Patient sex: M
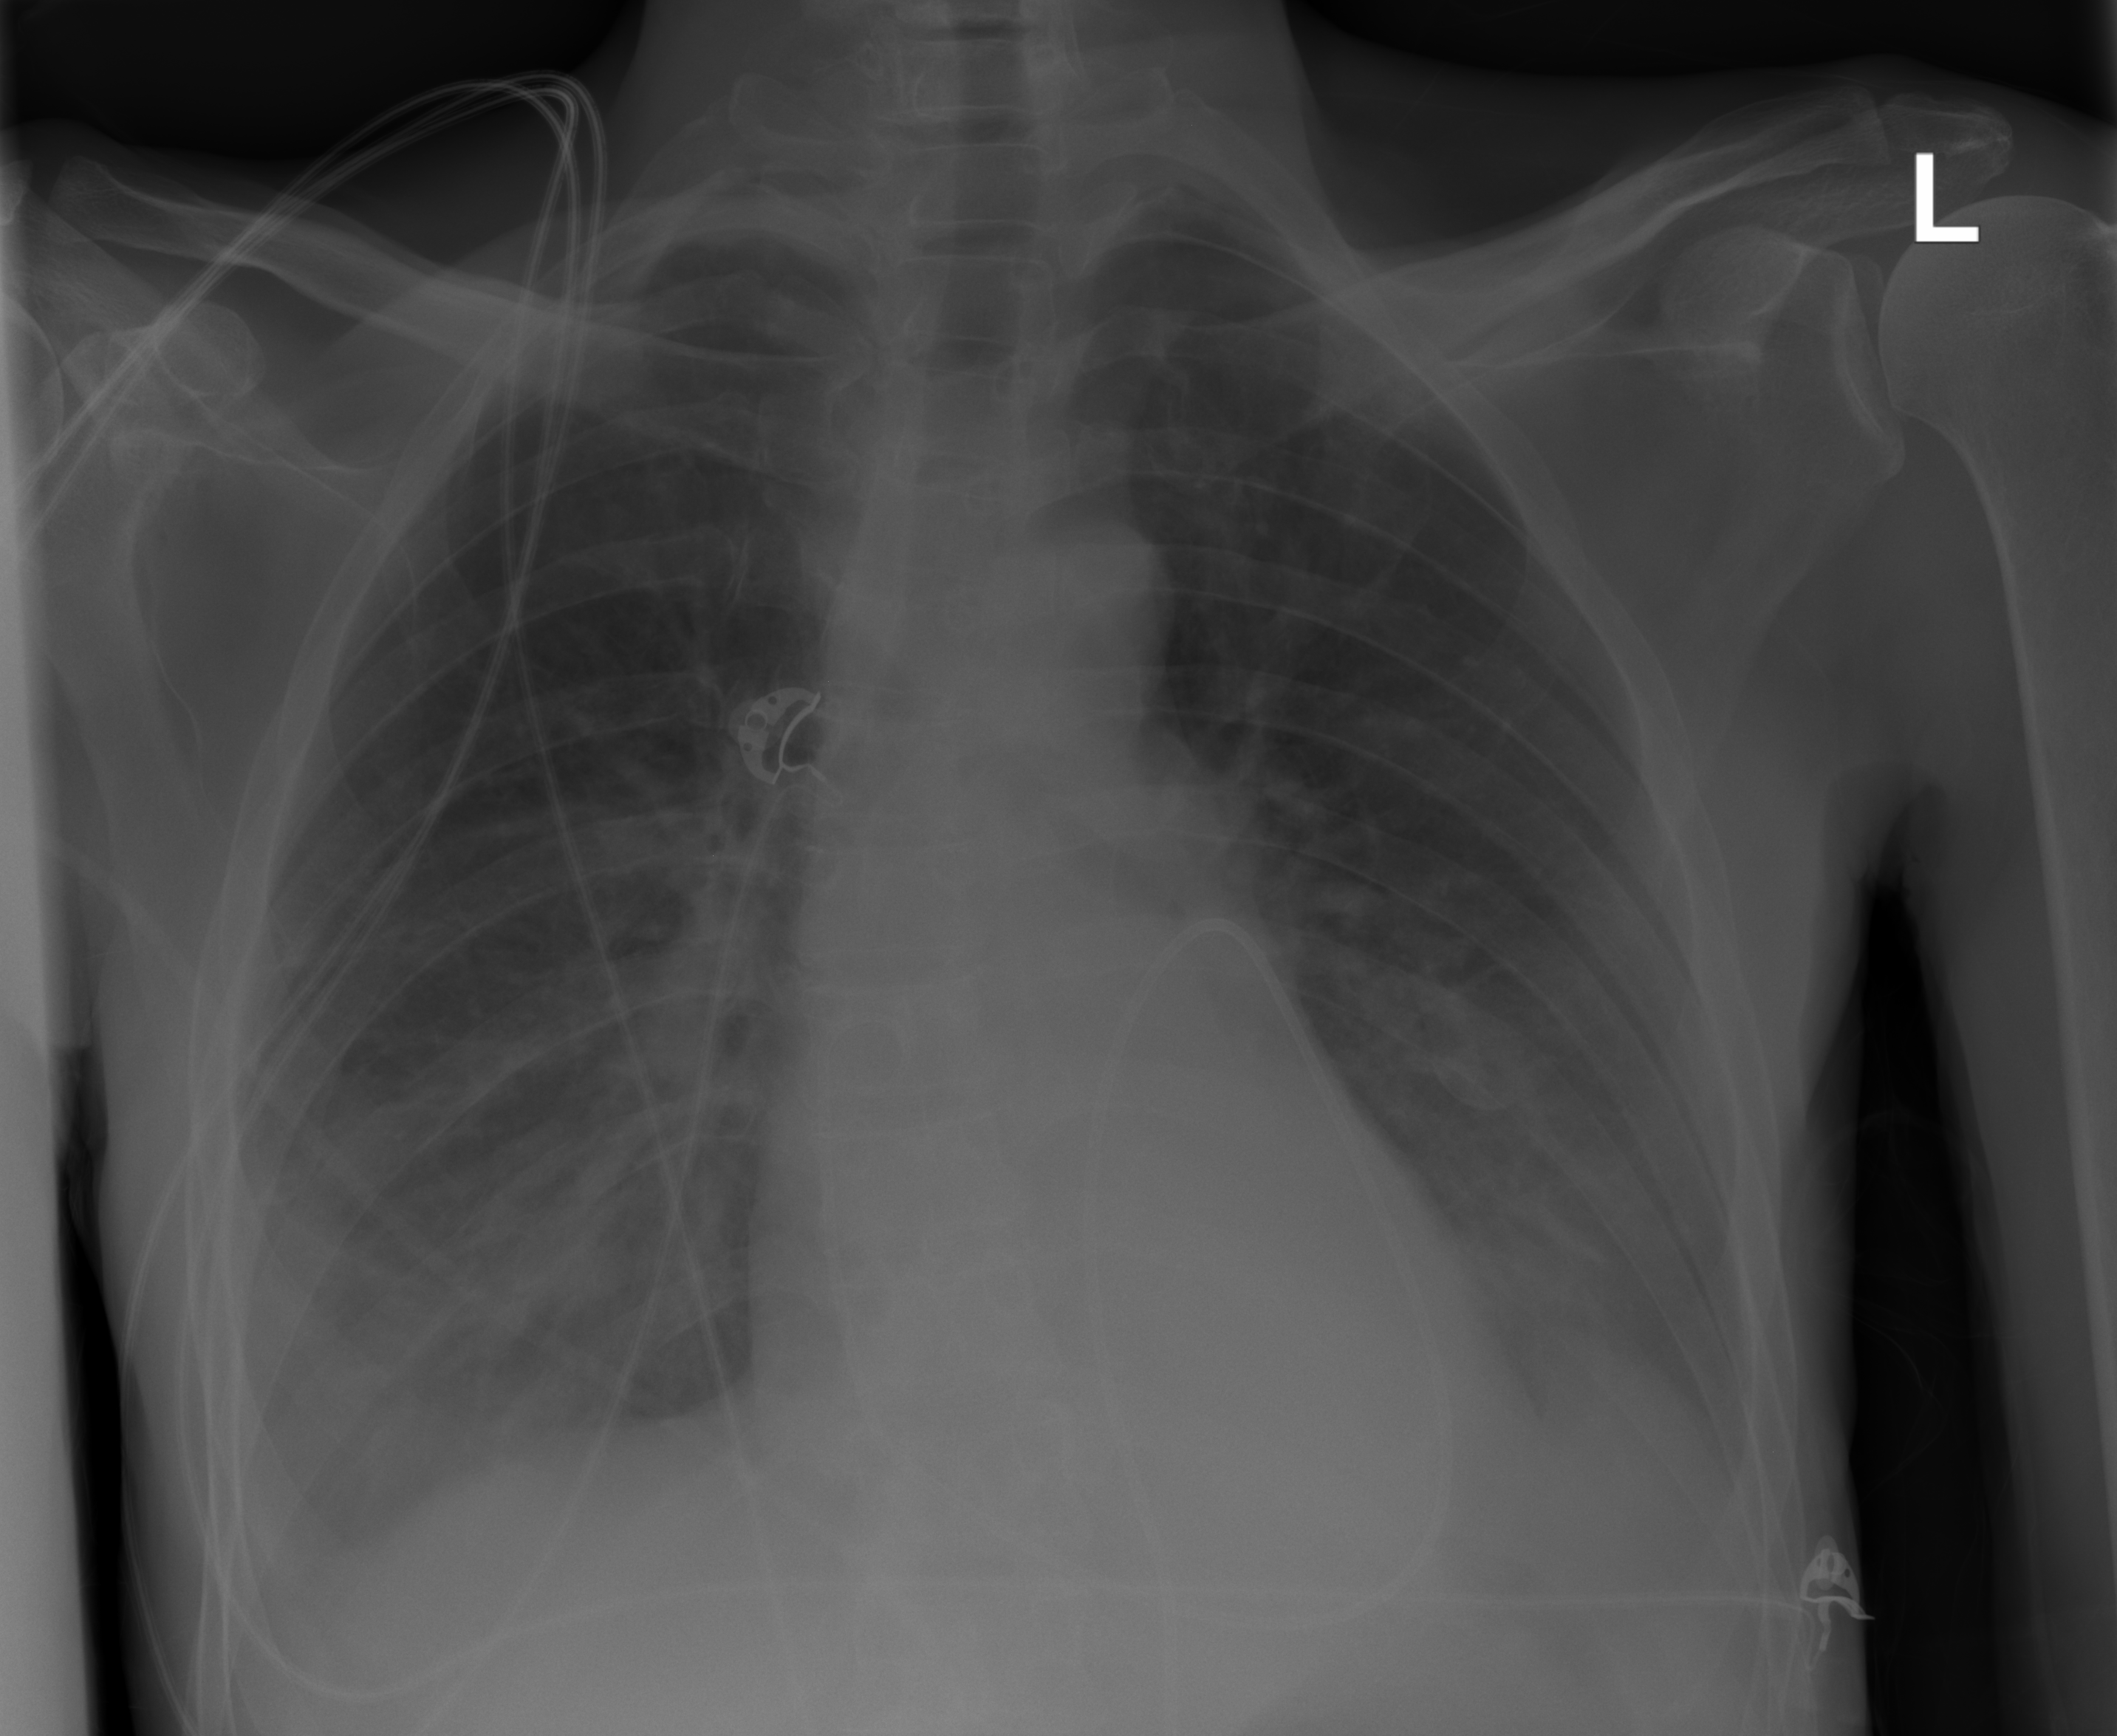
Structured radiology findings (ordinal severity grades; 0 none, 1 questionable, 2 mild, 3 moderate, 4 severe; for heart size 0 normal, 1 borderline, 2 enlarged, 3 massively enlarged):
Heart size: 0
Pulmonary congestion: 0
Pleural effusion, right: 2
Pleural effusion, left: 2
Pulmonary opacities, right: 2
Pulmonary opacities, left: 2
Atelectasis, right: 2
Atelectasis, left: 2